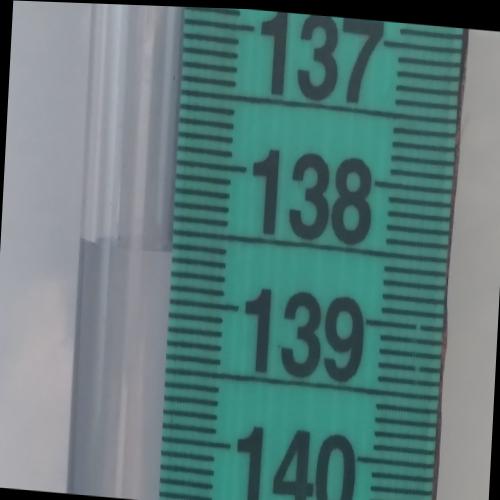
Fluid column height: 138.7 cm